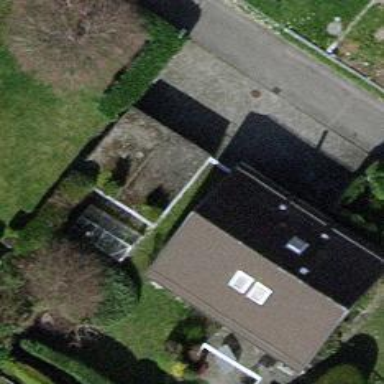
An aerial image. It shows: Garage.